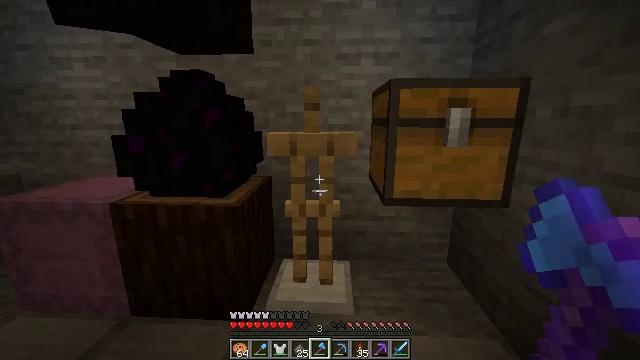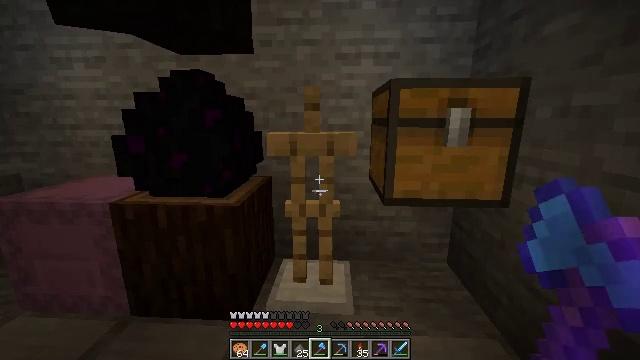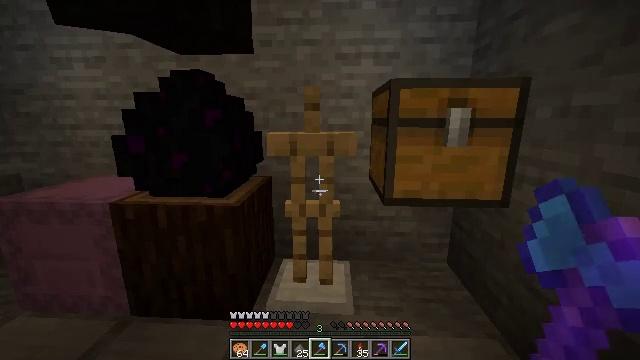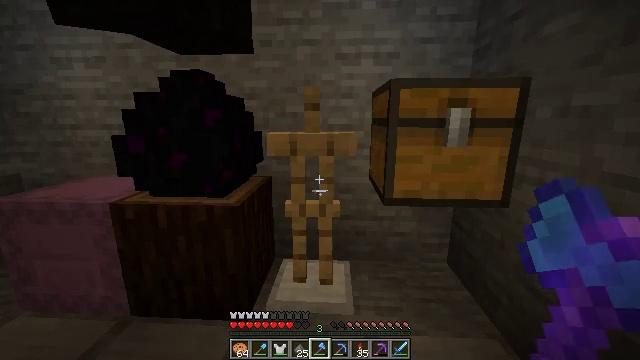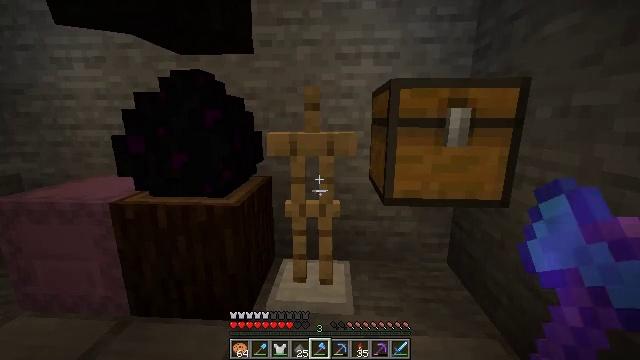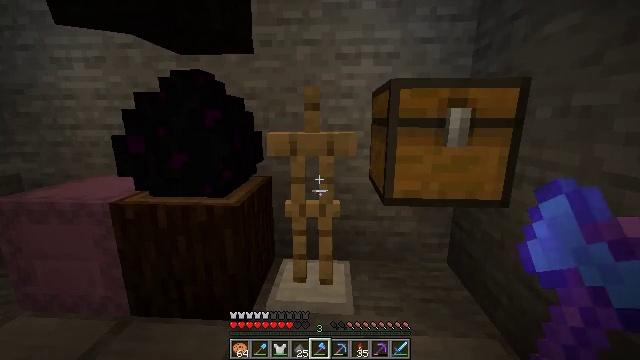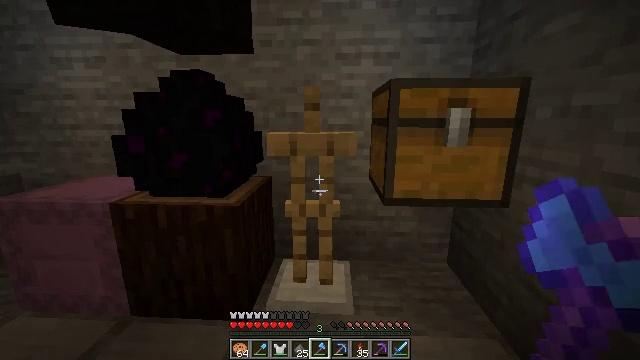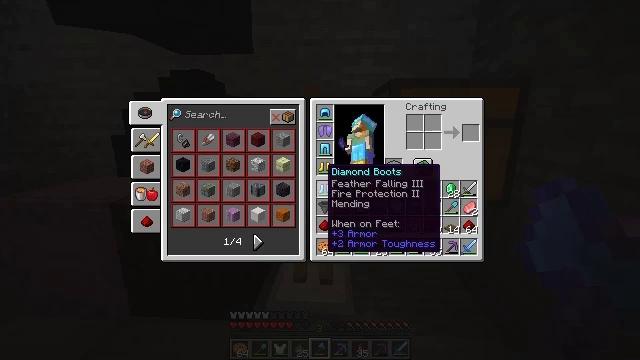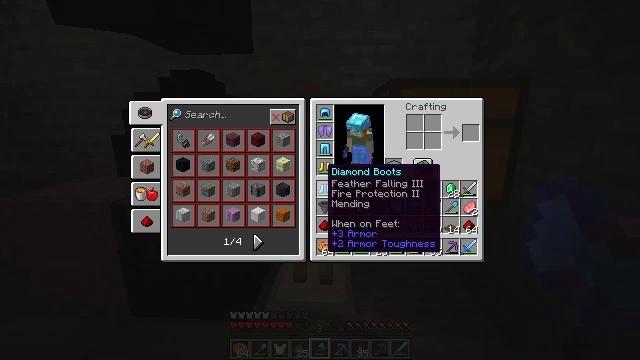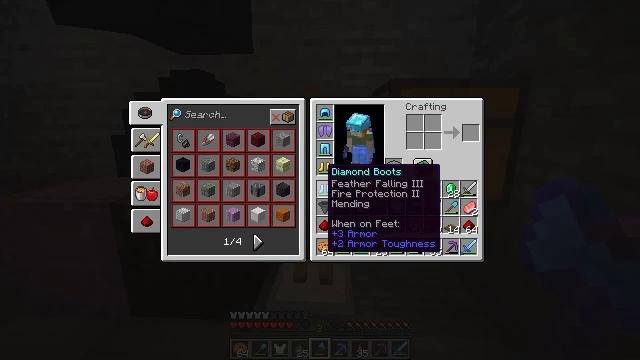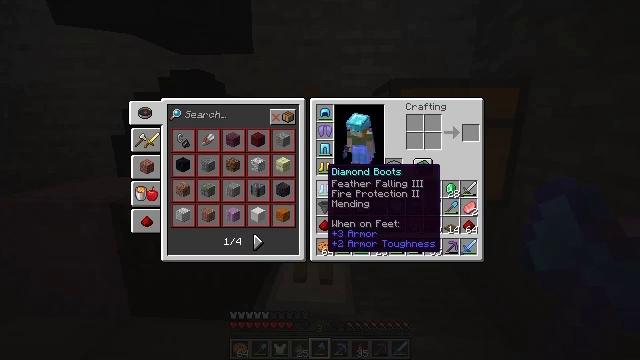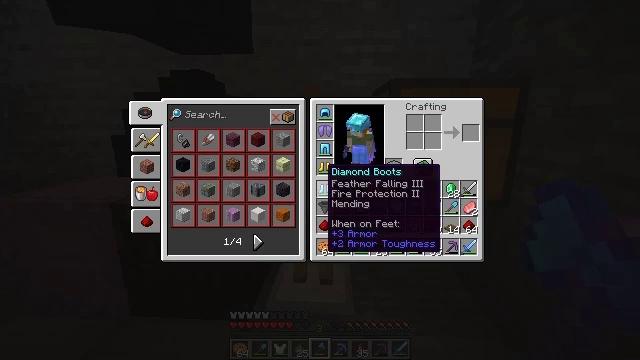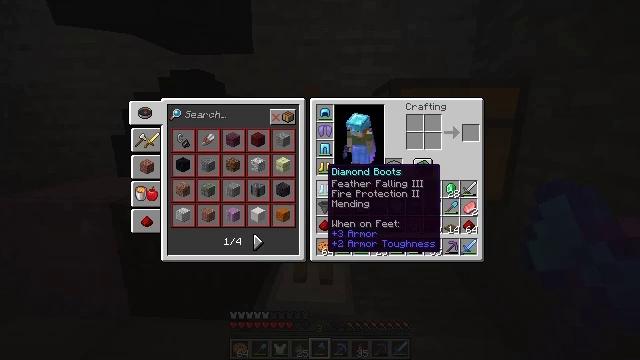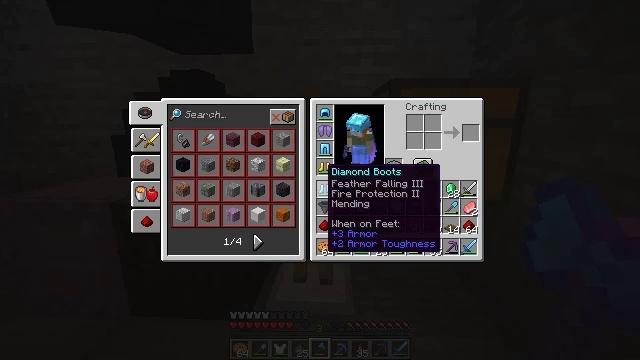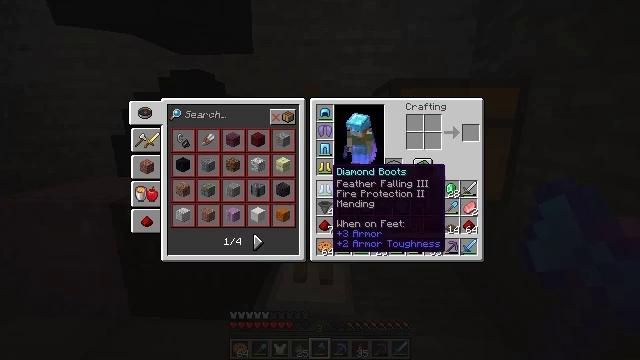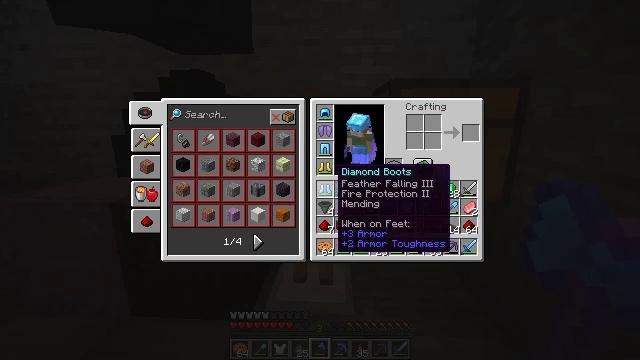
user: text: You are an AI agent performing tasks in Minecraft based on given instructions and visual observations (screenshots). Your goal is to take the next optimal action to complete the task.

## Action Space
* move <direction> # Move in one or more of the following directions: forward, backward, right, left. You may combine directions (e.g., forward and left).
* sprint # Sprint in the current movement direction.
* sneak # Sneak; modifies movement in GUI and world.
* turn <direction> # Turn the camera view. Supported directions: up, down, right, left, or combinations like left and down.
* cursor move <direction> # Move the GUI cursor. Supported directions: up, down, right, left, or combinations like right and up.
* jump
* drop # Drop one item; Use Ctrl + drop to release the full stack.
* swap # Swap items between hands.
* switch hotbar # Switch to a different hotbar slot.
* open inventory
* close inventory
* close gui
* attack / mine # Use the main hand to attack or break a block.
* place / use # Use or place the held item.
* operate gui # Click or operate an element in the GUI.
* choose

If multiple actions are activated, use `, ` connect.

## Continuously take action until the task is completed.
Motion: motion action
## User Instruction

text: Use gold nuggets and a carrot on the crafting table for a golden carrot.
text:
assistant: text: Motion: no_op
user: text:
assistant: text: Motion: no_op
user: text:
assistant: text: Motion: no_op
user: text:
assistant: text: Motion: no_op
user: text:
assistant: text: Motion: no_op
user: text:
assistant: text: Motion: no_op
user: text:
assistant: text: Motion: open inventory
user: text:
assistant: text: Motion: open inventory
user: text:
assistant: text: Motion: open inventory
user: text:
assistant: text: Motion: open inventory
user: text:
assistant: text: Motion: no_op
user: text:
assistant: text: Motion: no_op
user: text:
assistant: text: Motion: no_op
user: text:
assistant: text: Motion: no_op
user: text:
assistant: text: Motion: no_op
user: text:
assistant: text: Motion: turn right
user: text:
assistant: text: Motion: turn right
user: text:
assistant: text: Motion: turn right
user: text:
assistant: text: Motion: no_op
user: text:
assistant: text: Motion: no_op
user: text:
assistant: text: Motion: no_op
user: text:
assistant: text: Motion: no_op
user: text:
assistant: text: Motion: no_op
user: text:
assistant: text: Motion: no_op
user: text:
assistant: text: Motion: no_op
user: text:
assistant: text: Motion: no_op
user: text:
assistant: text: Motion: no_op
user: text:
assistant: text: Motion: no_op
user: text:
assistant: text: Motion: no_op
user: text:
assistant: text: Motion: no_op